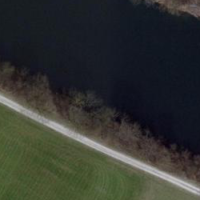
EUNIS habitat code: 15
Species observed at this site:
Sturnus vulgaris
Lathraea squamaria